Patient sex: F
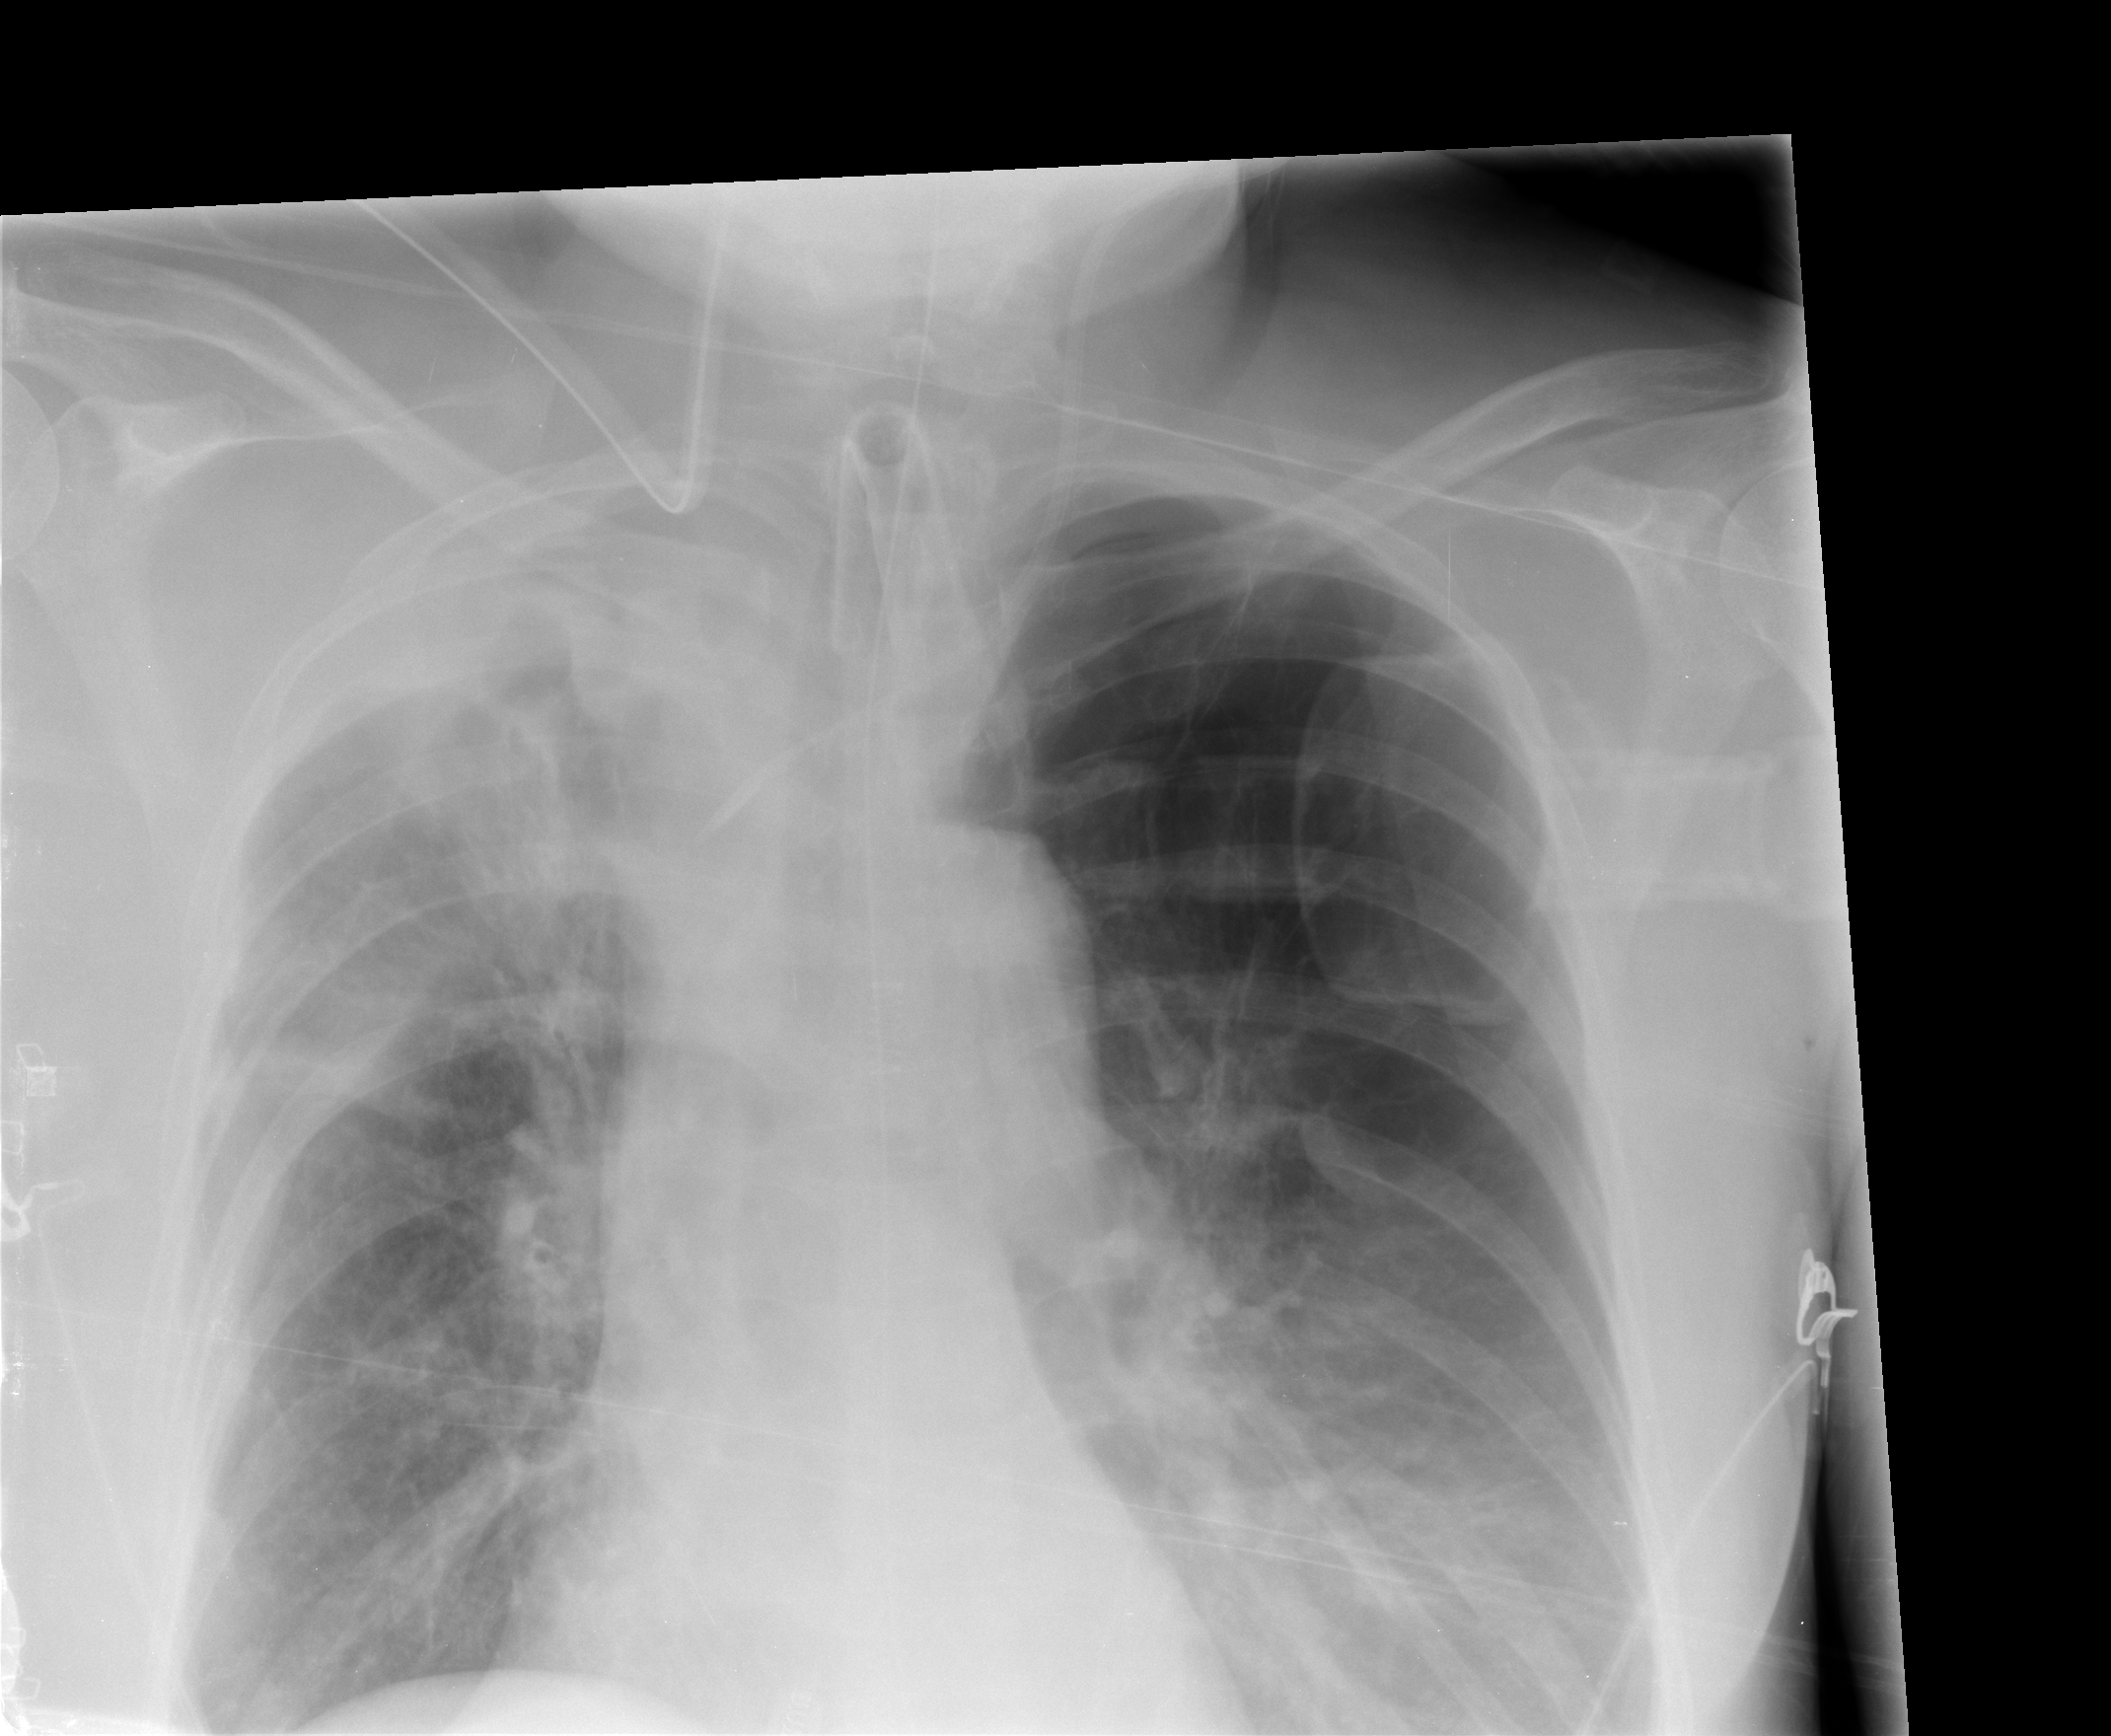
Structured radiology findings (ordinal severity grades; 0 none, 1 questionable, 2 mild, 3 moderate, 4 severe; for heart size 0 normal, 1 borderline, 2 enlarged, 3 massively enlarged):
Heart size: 0
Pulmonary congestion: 0
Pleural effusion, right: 2
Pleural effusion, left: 0
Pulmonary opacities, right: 0
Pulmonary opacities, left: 0
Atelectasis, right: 3
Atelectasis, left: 0